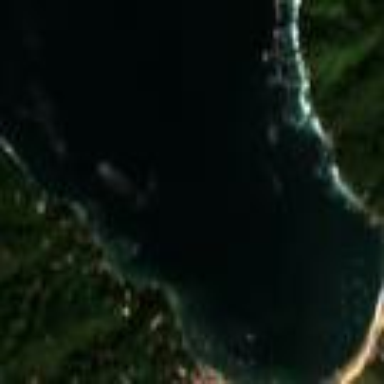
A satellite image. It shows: Beautiful bay with natural surroundings.